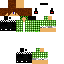
A female human skin with green skin, wearing brown long hair dressed in a green tshirt and black pants, featuring a closed mouth.